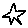
Label: star